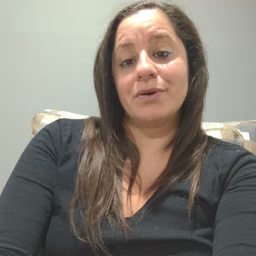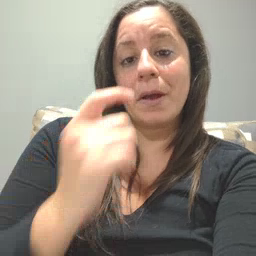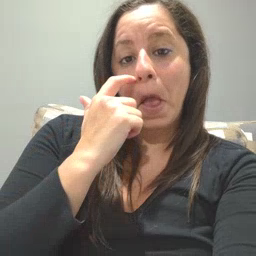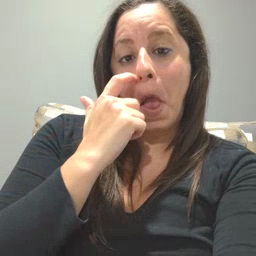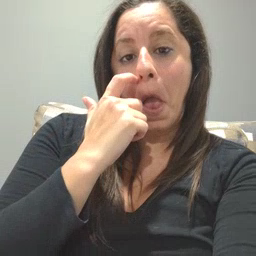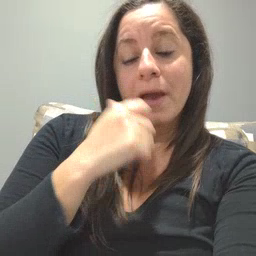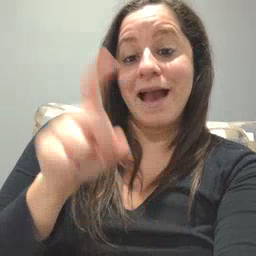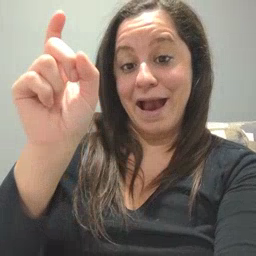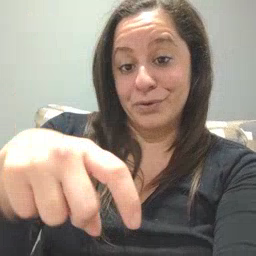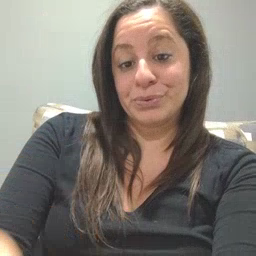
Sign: haveto